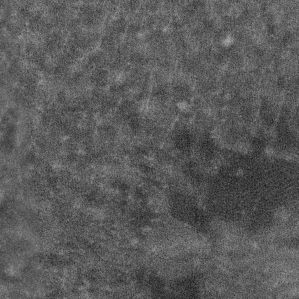
Label: frost